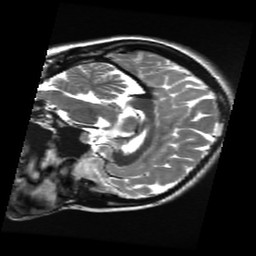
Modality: T2w
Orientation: sagittal
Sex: female
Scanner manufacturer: ge
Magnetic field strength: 3 T
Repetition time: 5 s
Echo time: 0.1019 s